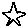
Label: star